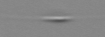
Label: Cylindrotheca_morphotype1